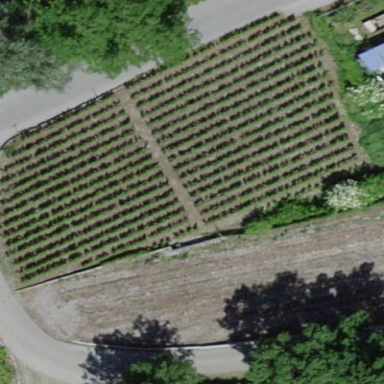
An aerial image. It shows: Vineyard with grape crops.